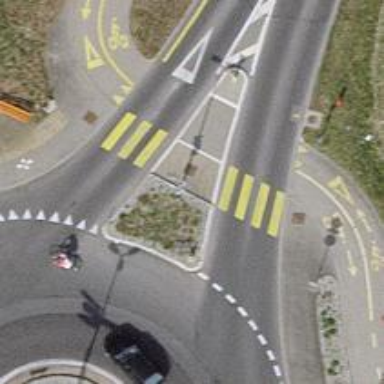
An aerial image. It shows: Marked zebra crossing on the road.